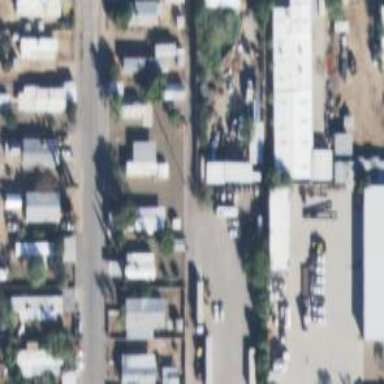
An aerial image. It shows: Residential area known as trailer park.